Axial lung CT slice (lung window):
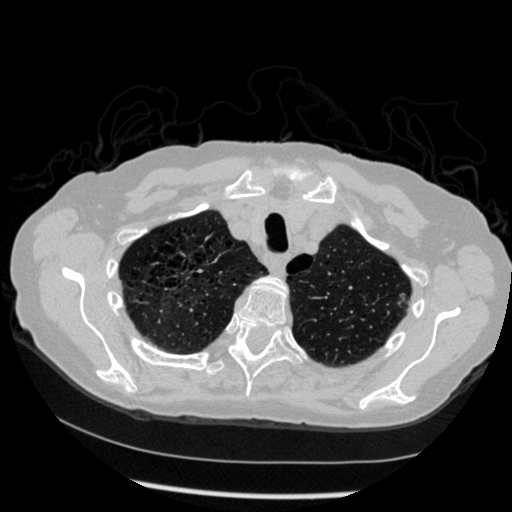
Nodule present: yes
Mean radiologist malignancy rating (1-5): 3